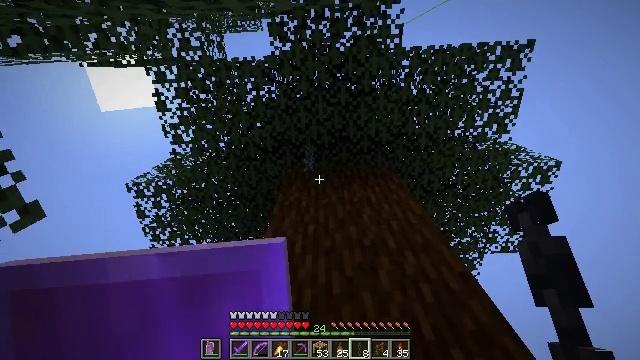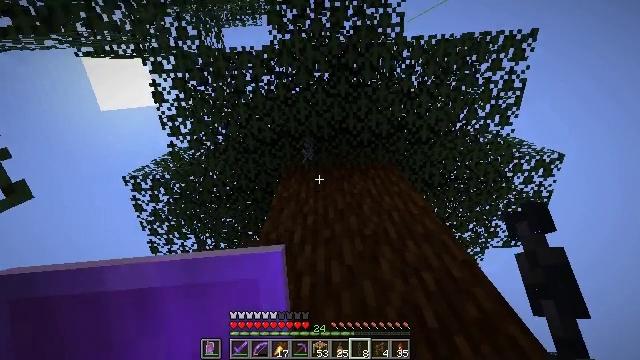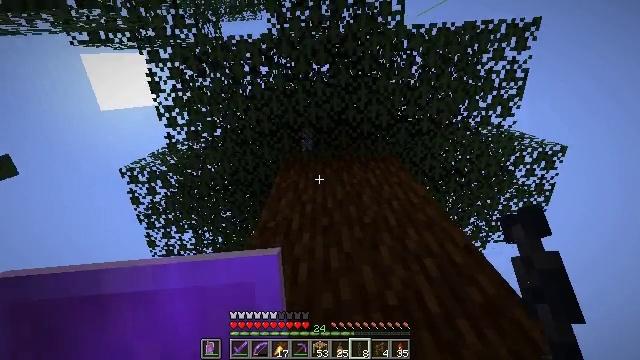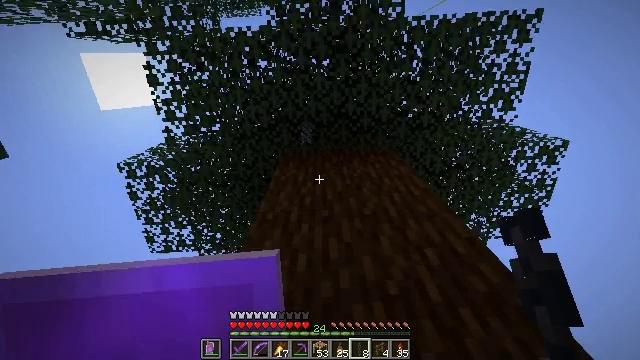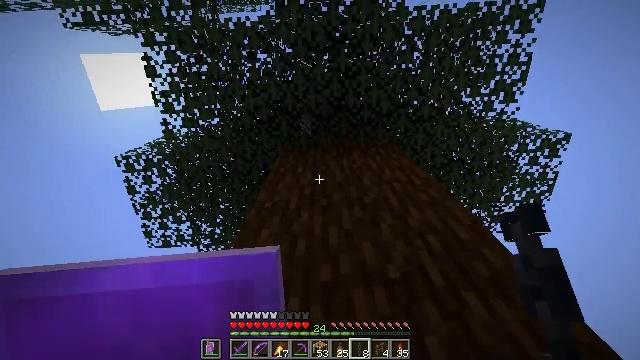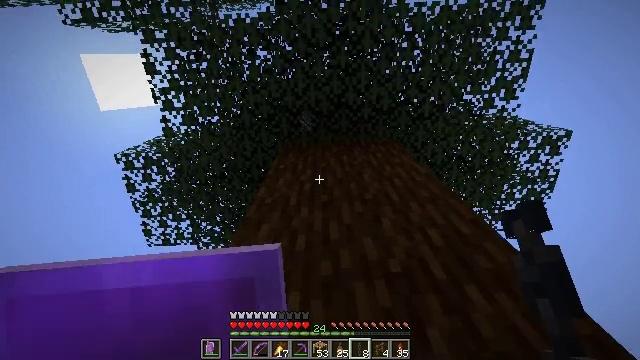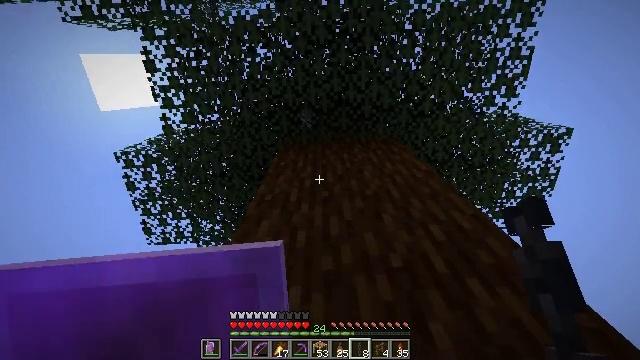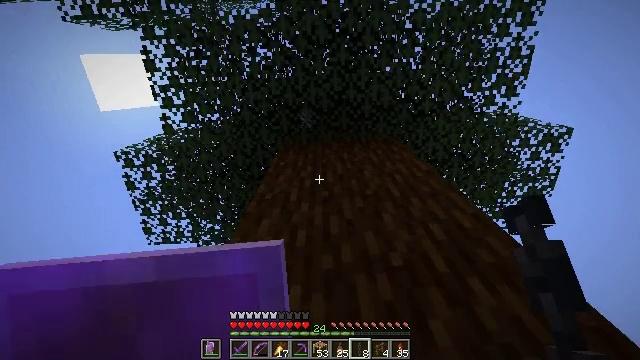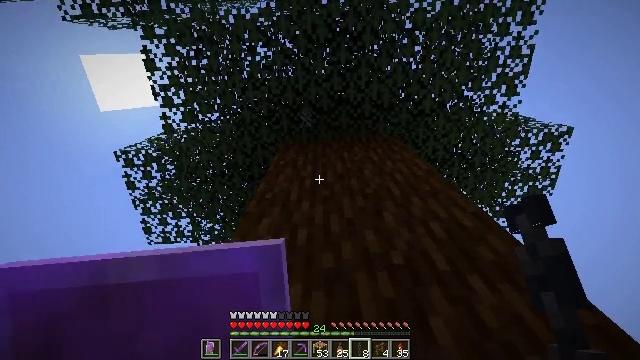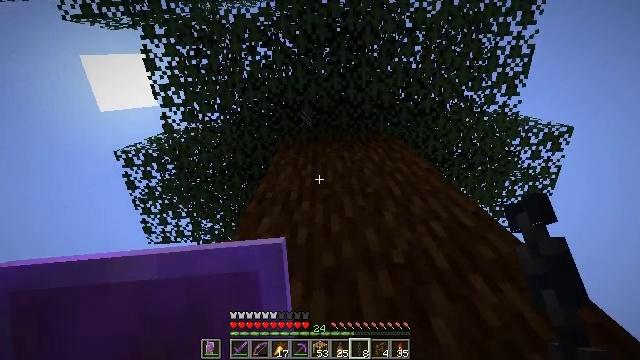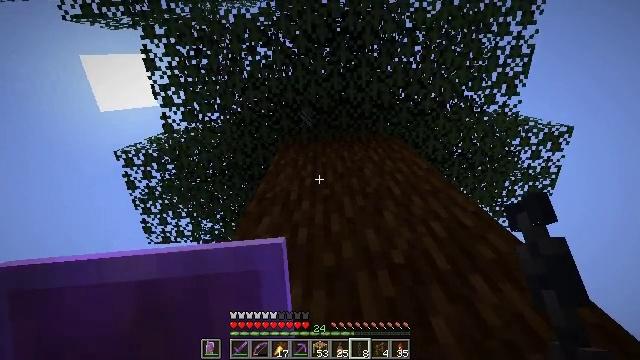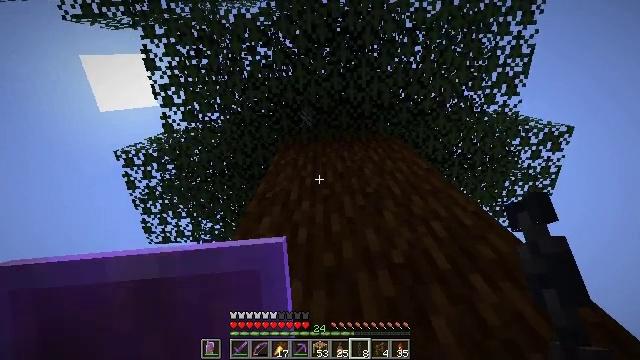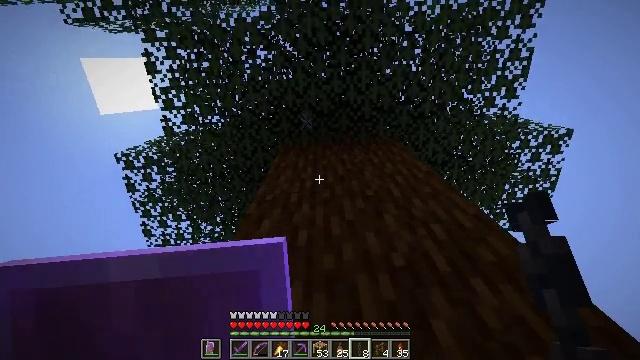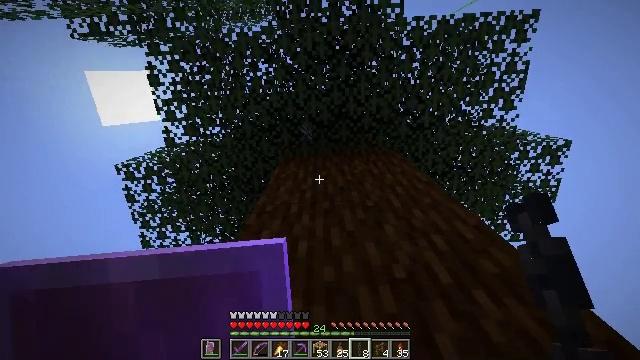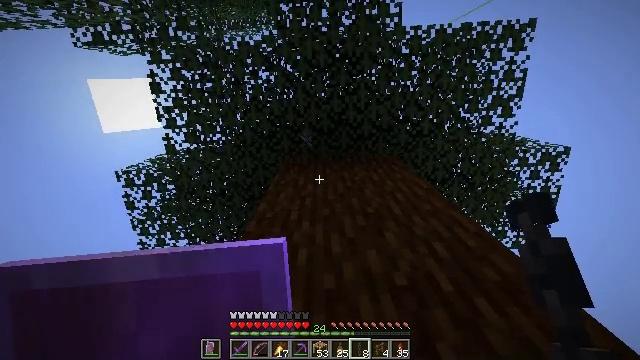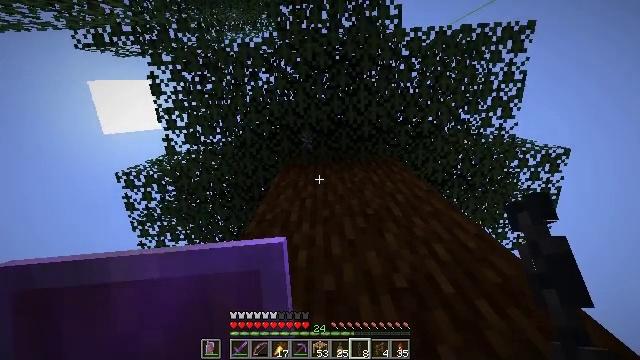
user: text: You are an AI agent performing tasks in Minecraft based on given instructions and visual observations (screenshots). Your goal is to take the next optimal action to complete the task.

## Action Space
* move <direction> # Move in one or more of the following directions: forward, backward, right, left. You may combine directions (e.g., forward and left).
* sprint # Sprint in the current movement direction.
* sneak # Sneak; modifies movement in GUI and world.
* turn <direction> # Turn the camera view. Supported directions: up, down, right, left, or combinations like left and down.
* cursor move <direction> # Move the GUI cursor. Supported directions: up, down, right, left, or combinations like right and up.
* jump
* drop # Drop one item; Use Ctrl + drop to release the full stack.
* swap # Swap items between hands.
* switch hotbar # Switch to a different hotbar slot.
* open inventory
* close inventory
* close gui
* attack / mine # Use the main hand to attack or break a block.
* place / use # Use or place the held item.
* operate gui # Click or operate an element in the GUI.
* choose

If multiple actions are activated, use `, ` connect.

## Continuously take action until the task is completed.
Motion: motion action
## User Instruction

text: Break the chain link by link.
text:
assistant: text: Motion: move forward
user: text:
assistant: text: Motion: move forward
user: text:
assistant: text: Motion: no_op
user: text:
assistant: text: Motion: no_op
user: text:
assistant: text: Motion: no_op
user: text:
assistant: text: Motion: no_op
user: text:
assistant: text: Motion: no_op
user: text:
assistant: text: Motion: no_op
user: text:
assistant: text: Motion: no_op
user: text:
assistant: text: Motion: no_op
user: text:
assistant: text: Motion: no_op
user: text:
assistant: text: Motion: no_op
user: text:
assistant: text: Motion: turn up
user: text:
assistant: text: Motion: turn up
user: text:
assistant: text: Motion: no_op
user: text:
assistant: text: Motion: no_op
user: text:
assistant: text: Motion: no_op
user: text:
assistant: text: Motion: no_op
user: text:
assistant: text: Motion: no_op
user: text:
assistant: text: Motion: no_op
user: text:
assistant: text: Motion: no_op
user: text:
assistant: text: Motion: no_op
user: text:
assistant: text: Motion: turn left
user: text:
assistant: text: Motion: turn left
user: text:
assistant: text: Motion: turn left
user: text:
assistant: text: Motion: no_op
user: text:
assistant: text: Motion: no_op
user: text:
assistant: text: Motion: no_op
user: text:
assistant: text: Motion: no_op
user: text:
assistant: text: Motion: no_op